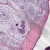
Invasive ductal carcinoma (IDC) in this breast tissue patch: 1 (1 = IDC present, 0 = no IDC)